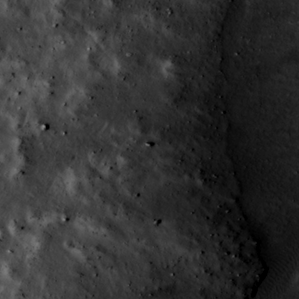
Label: non_frost